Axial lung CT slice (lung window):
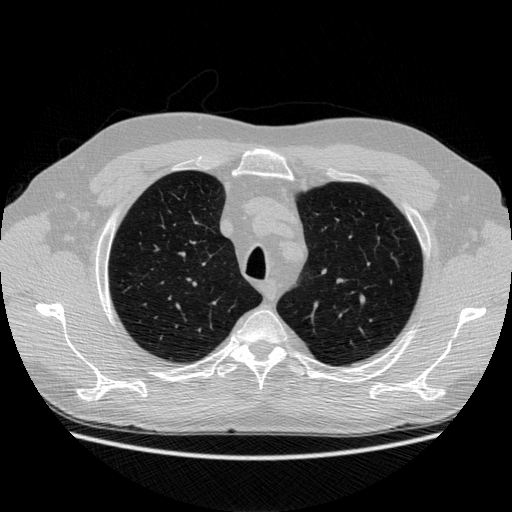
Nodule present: no